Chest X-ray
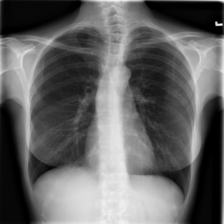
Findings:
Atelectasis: negative
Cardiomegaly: negative
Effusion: negative
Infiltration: negative
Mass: negative
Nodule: negative
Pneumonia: negative
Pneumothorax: negative
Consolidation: negative
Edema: negative
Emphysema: negative
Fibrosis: negative
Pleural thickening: negative
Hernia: negative